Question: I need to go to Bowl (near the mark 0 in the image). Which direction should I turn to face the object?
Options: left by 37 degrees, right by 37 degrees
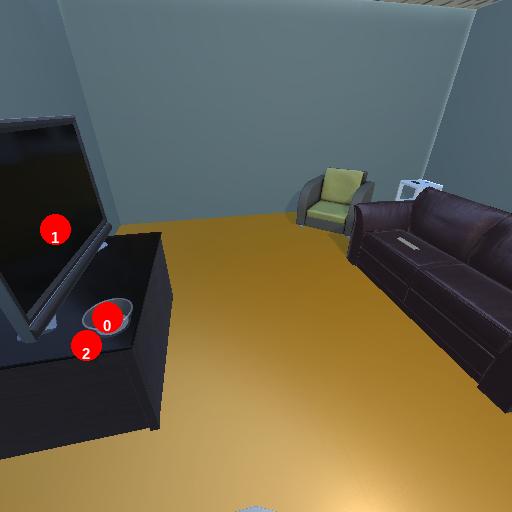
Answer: left by 37 degrees